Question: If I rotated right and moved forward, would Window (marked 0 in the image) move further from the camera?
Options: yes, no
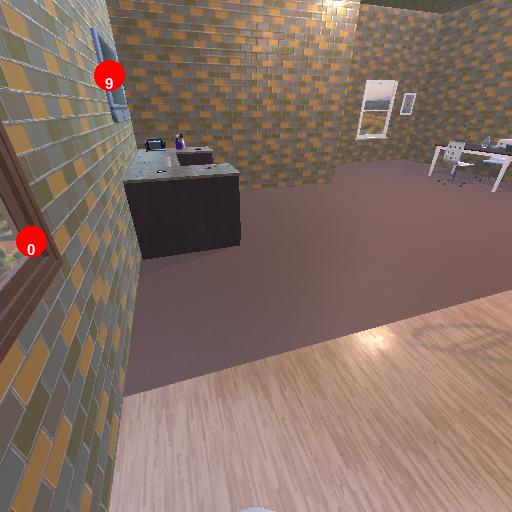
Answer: yes